Question: I have followed every step in the tutorials and did everything. Now when I run my application, the google play login appears and it starts signing in but after few moments I get this dialog

I noticed that when I run my app using 'Eclipse' directly I get a 'Sha1 key' that starts with '67:xxxxxx' and when I export my '.apk' and then run it I get a different 'sha1 key', that starts with 'B4:xxxxx'.
I have added both 'sha1 keys' to my developer console, but this dialog still appears.
My codes:
'''
<meta-data android:name="com.google.android.gms.games.APP_ID"
android:value="@string/app_id" />
<meta-data android:name="com.google.android.gms.version"
android:value="@integer/google_play_services_version"/>
'''
My :
'''
03-14 16:45:08.023: W/GameHelper(3839): **** APP NOT CORRECTLY CONFIGURED TO USE GOOGLE PLAY GAME SERVICES
03-14 16:45:08.023: W/GameHelper(3839): **** This is usually caused by one of these reasons:
03-14 16:45:08.023: W/GameHelper(3839): **** (1) Your package name and certificate fingerprint do not match
03-14 16:45:08.023: W/GameHelper(3839): **** the client ID you registered in Developer Console.
03-14 16:45:08.023: W/GameHelper(3839): **** (2) Your App ID was incorrectly entered.
03-14 16:45:08.023: W/GameHelper(3839): **** (3) Your game settings have not been published and you are
03-14 16:45:08.023: W/GameHelper(3839): **** trying to log in with an account that is not listed as
03-14 16:45:08.023: W/GameHelper(3839): **** a test account.
03-14 16:45:08.023: W/GameHelper(3839): ****
03-14 16:45:08.023: W/GameHelper(3839): **** To help you debug, here is the information about this app
03-14 16:45:08.023: W/GameHelper(3839): **** Package name : com.xxx.xx
03-14 16:45:08.031: W/GameHelper(3839): **** Cert SHA1 fingerprint: xxxxxxxxxxxxxxxxxxxxxxxx
03-14 16:45:08.031: W/GameHelper(3839): **** App ID from : xxxxxxx
03-14 16:45:08.031: W/GameHelper(3839): ****
03-14 16:45:08.031: W/GameHelper(3839): **** Check that the above information matches your setup in
03-14 16:45:08.031: W/GameHelper(3839): **** Developer Console. Also, check that you're logging in with the
03-14 16:45:08.031: W/GameHelper(3839): **** right account (it should be listed in the Testers section if
03-14 16:45:08.031: W/GameHelper(3839): **** your project is not yet published).
03-14 16:45:08.031: W/GameHelper(3839): ****
03-14 16:45:08.031: W/GameHelper(3839): **** For more information, refer to the troubleshooting guide:
03-14 16:45:08.031: W/GameHelper(3839): **** http://developers.google.com/games/services/android/troubleshooting
'''
Also, I don't know if it has anything to do with it, but I get this too
'''
03-14 16:45:01.960: E/GooglePlayServicesUtil(3839): The Google Play services resources were not found. Check your project configuration to ensure that the resources are included.
'''
I followed this tut: <URL>
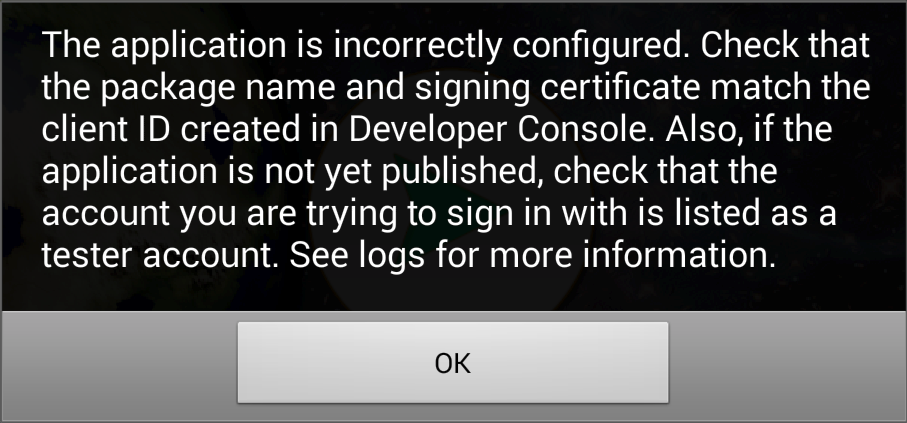
Answer: Based on the <URL> shared in one of your comment, I believe you are using Google Developers Console to generate the client ID.
Please follow this <URL> to generate the OAuth 2.0 client ID. Here is the one of the comment mentioned in that documentation:
> Warning: Do not create new client IDs for your game from the Google
Developers Console. If you do so, Play Games services will not
associate your game settings with the client ID, and this could cause
errors during gameplay.